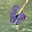
Label: 6